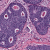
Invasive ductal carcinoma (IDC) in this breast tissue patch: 0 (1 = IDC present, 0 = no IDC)